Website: crate-barrel
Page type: stored-credit-cards
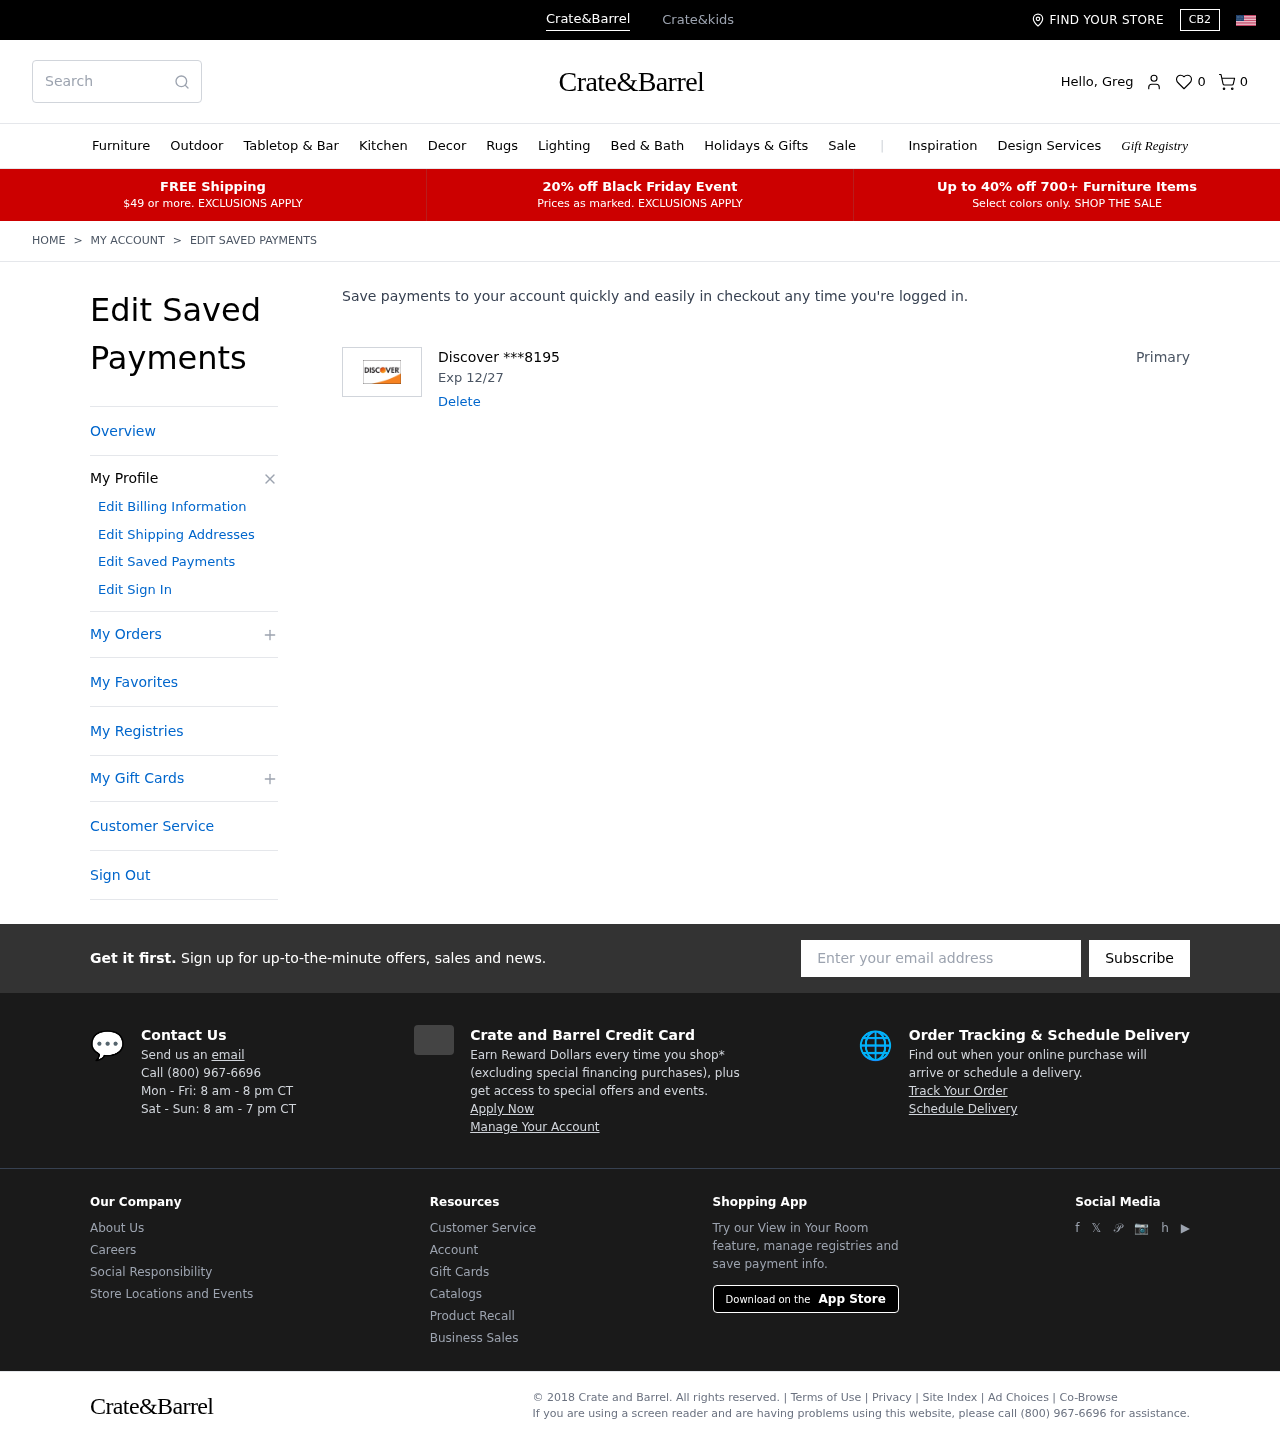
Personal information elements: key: PII_CARD_EXPIRY
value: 12/27
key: PII_CARD_LAST4
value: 8195
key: PII_CARD_TYPE
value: Discover
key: PII_FIRSTNAME
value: Greg
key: PII_EMAIL
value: greg.ramsey@hotmail.com
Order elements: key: ORDER_NUM_ITEMS
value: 0
Search elements: key: HEADER_SEARCH
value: Search
Other elements: key: FAVORITES_COUNT
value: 0